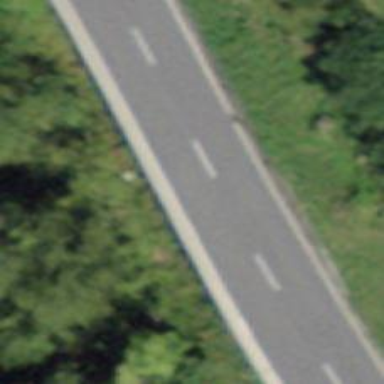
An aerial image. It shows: Secondary road with asphalt surface.